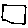
Label: square